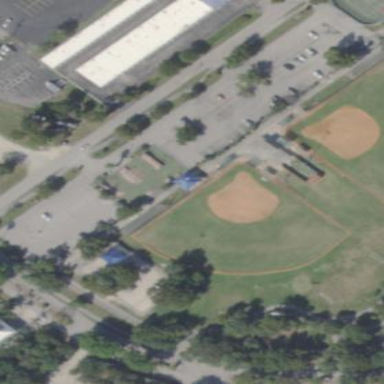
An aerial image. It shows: Baseball pitch for leisure and sports activities.